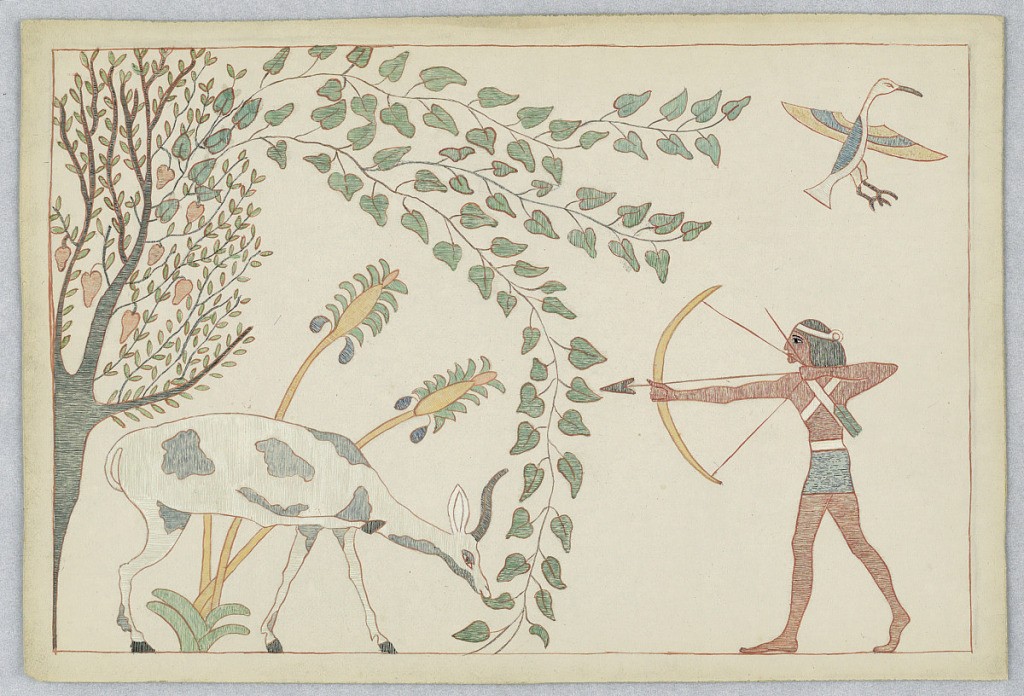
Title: The Deer and the Vine, Illustration for Aesop's Fables
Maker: Victor Wilbour
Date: ca. 1916
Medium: Pen and red ink, crayon on white board
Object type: Drawing
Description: Deer nibbling on vine under a tree. Bird, upper right, over a hunter aiming at the deer.